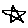
Label: star